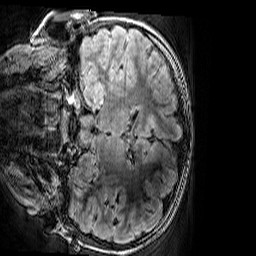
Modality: FLAIR
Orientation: coronal
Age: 9
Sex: male
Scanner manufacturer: siemens
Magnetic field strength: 3 T
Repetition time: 5 s
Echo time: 0.388 s